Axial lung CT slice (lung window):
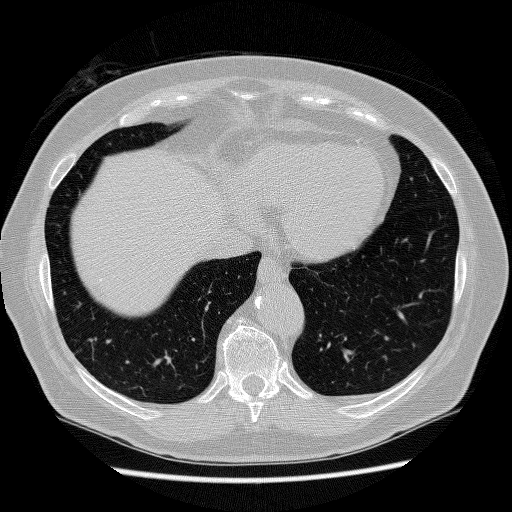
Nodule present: no